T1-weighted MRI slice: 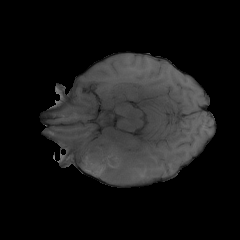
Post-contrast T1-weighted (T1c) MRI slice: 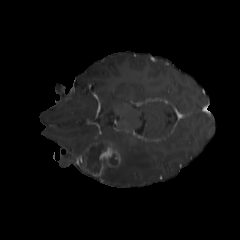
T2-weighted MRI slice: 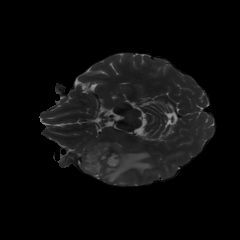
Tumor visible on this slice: yes